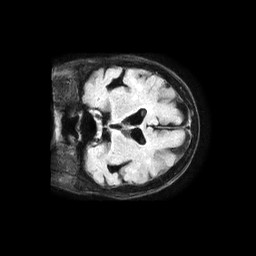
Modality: FLAIR
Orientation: coronal
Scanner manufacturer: philips
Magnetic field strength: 1.5 T
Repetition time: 6 s
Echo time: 0.09846 s